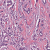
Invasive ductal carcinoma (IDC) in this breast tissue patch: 1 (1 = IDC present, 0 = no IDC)